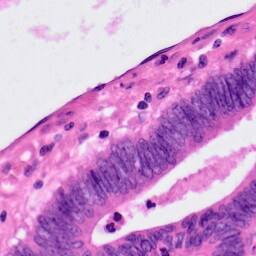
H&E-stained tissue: Colon